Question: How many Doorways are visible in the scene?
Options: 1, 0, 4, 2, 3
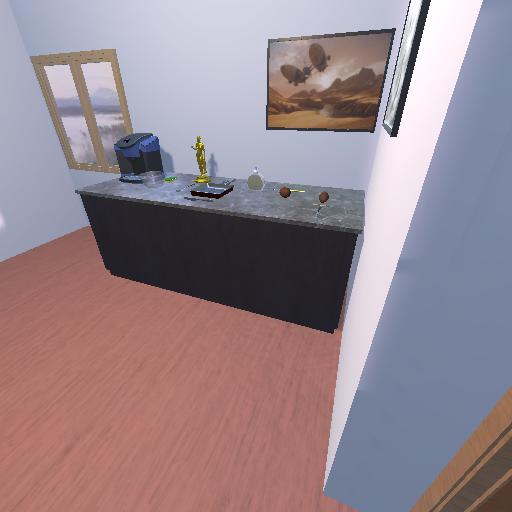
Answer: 1